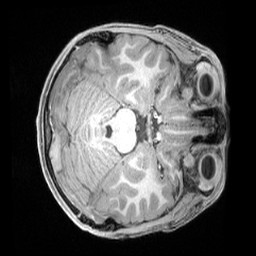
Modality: T1w
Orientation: axial
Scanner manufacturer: siemens
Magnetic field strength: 3 T
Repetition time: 2.4 s
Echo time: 0.00224 s